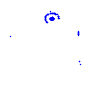
Particle: electron